Explain the disparities between the first and second image.
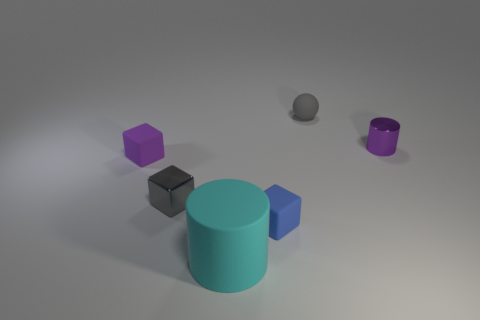
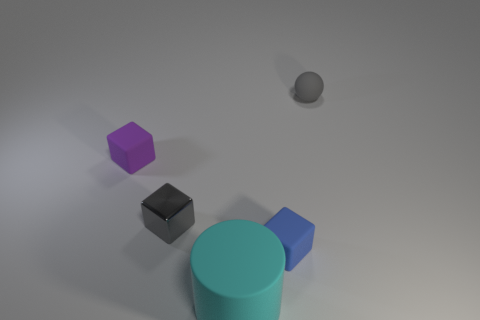
the small metallic cylinder is missing
the metallic cylinder is missing
the purple cylinder has disappeared
the small purple metallic thing is missing
the small purple metal object is missing
the tiny purple shiny cylinder to the right of the blue block is missing
the tiny purple shiny cylinder that is right of the gray rubber object has disappeared
the tiny purple shiny cylinder that is behind the tiny gray metallic object is missing
the small purple metallic cylinder that is to the right of the matte cylinder has disappeared